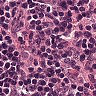
Metastatic tissue present: no